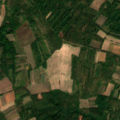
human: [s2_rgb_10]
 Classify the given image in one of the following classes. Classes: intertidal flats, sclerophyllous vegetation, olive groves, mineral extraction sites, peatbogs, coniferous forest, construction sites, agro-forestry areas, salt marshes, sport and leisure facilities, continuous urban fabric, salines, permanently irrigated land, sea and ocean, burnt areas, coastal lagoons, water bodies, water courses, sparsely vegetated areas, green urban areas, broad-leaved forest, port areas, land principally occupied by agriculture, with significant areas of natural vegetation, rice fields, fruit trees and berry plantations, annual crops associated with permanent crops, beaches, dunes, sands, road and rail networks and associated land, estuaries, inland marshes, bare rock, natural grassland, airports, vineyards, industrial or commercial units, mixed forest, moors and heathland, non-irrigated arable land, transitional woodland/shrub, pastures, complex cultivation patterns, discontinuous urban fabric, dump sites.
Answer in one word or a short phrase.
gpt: non-irrigated arable land, complex cultivation patterns, land principally occupied by agriculture, with significant areas of natural vegetation, broad-leaved forest